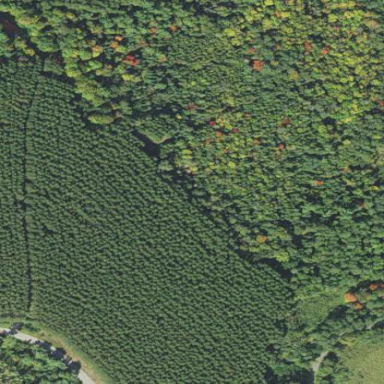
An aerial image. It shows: Forest with evergreen broadleaved trees. This forest may be plantation.